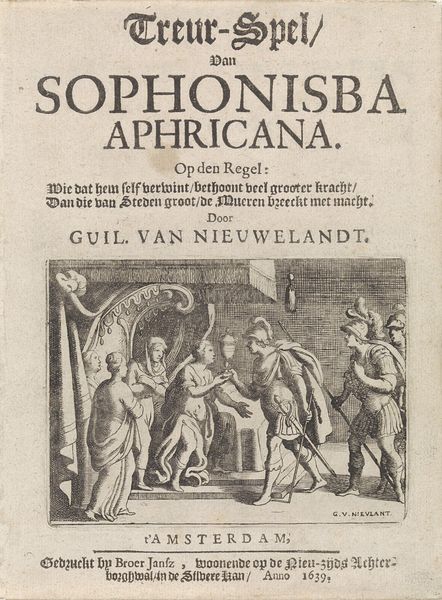
Titel: Sophonisba ontvangt de gifbeker
Künstler: Willem van (II) Nieulandt
Standort: Amsterdam
Institution: Rijksmuseum
Schlagwörter: argue, men, people, robes, soldier, soldiers, sword, swords, throne, women, black, figures, grey, old, robe, woman, print, feather, greek, man, nude, roman, peasant, german, helmet, drawing, black and white, letters, door, newspaper, cloak, pencil, war, book, play, dutch, neoclassical, poor, latin, canopy, text, words, manuscript, weapon, chalice, knights, lance, propaganda, amsterdam, news, frontispiece, title, title page, upperclass, flyer, charge, ceaser, many, drawining, aphricana, lating, nieuwelandt, sophonisba, regel, van nieuwelandt, 1639, guil van nieuwelandt, treur-spel, proganda, rish